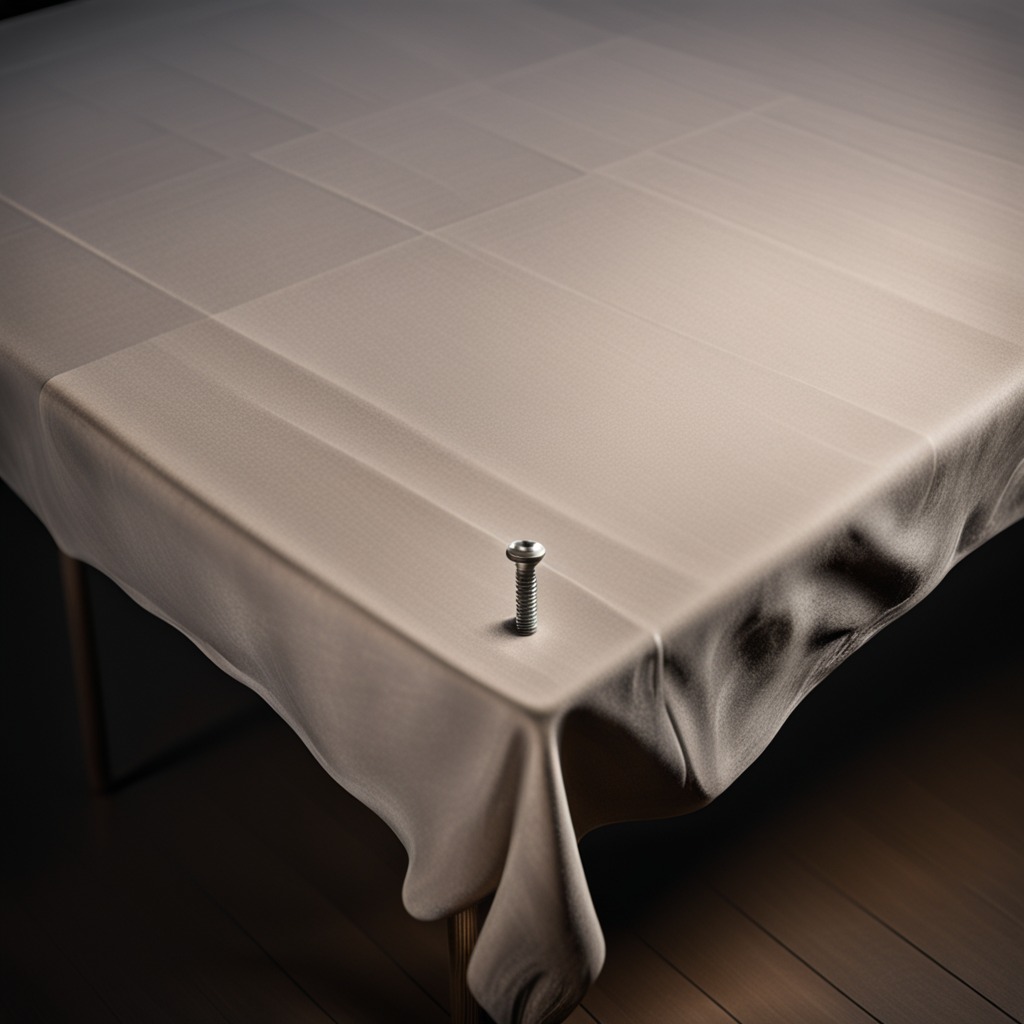
A metal screw is lying on the wooden table.